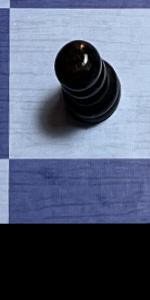
Label: Empty